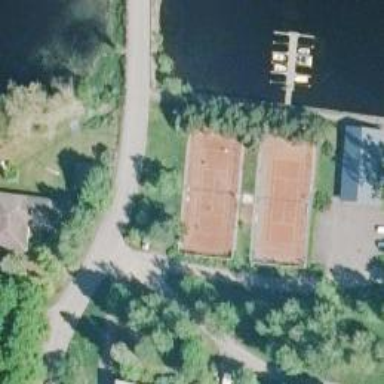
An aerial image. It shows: Tennis court in leisure pitch.